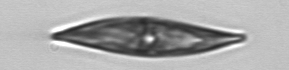
Label: Pleurosigma